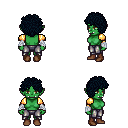
a pixel art fantasy rpg character, female body template, orc, green skin, gold arm armor, metal pants, raven curly afro hairstyle, white cloth bandages, brown shoes, four views (front, back, left, right), 2x2 character sprite sheet, small pixel art, hard edges, no anti-aliasing